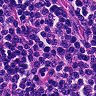
Metastatic tissue present: no